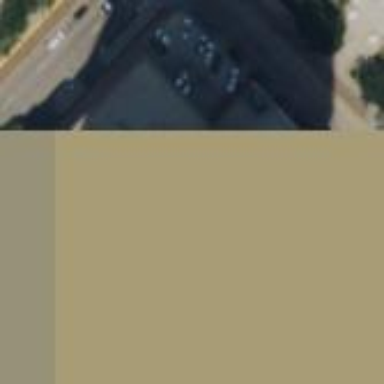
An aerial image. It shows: Brown garage building.